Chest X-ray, PA view. Patient: 62 years old, sex M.
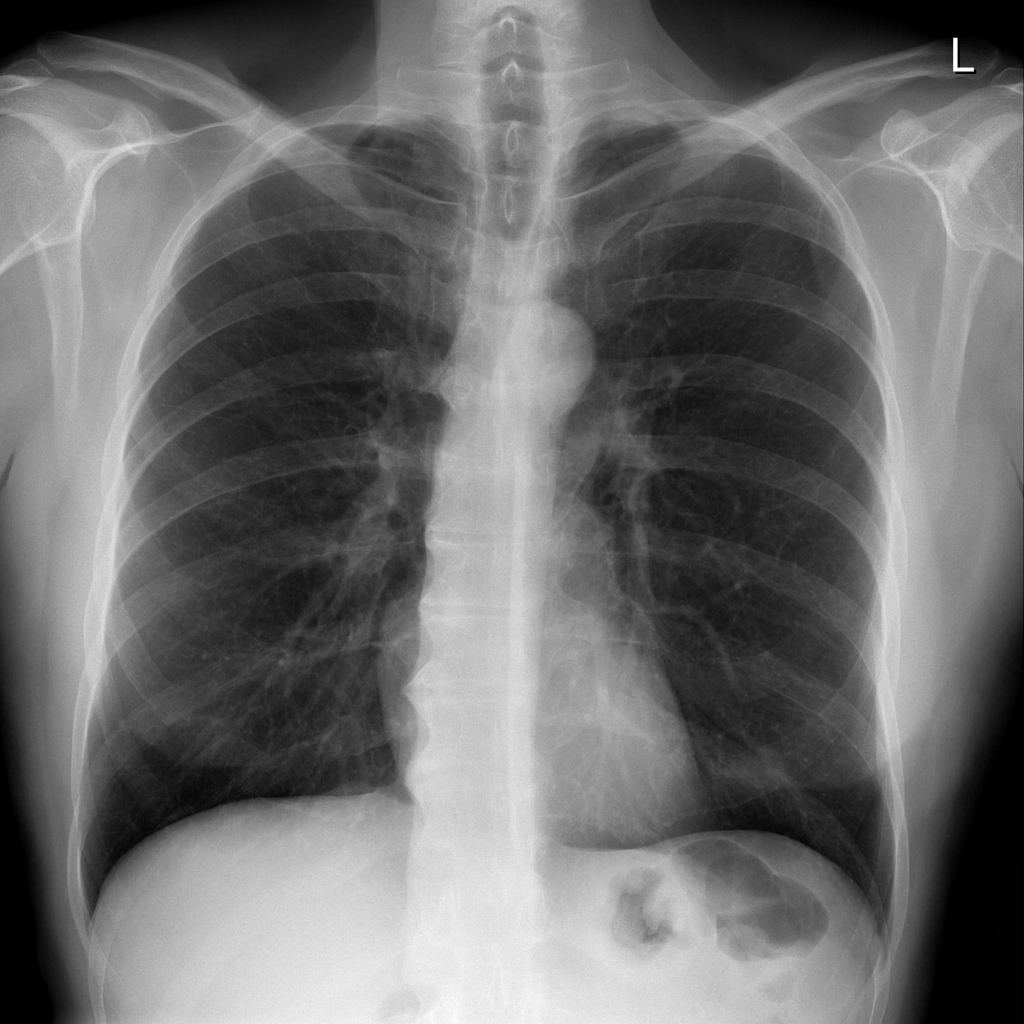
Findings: No Finding